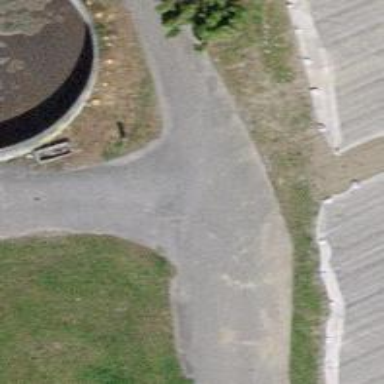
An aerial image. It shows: Paved track with grade1 tracktype.